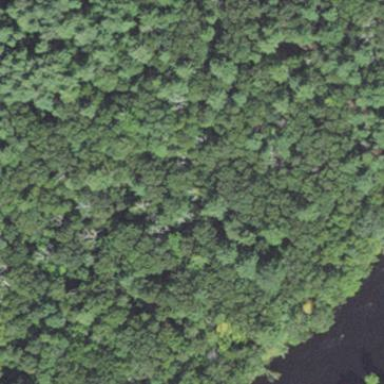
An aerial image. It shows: Nature reserve within woodland area.